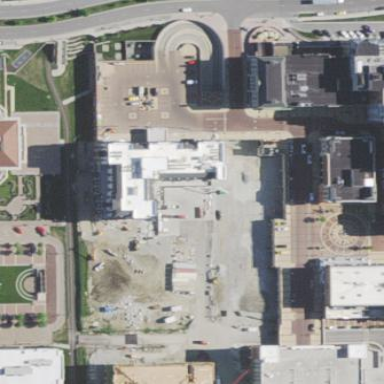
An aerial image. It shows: Hotel building.